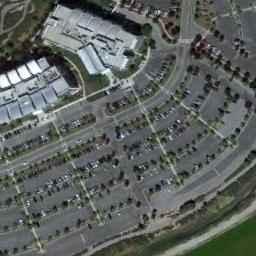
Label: parking_lot